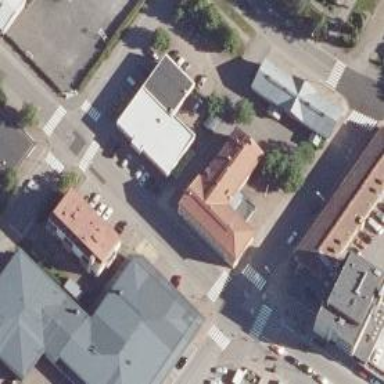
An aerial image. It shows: Town hall.